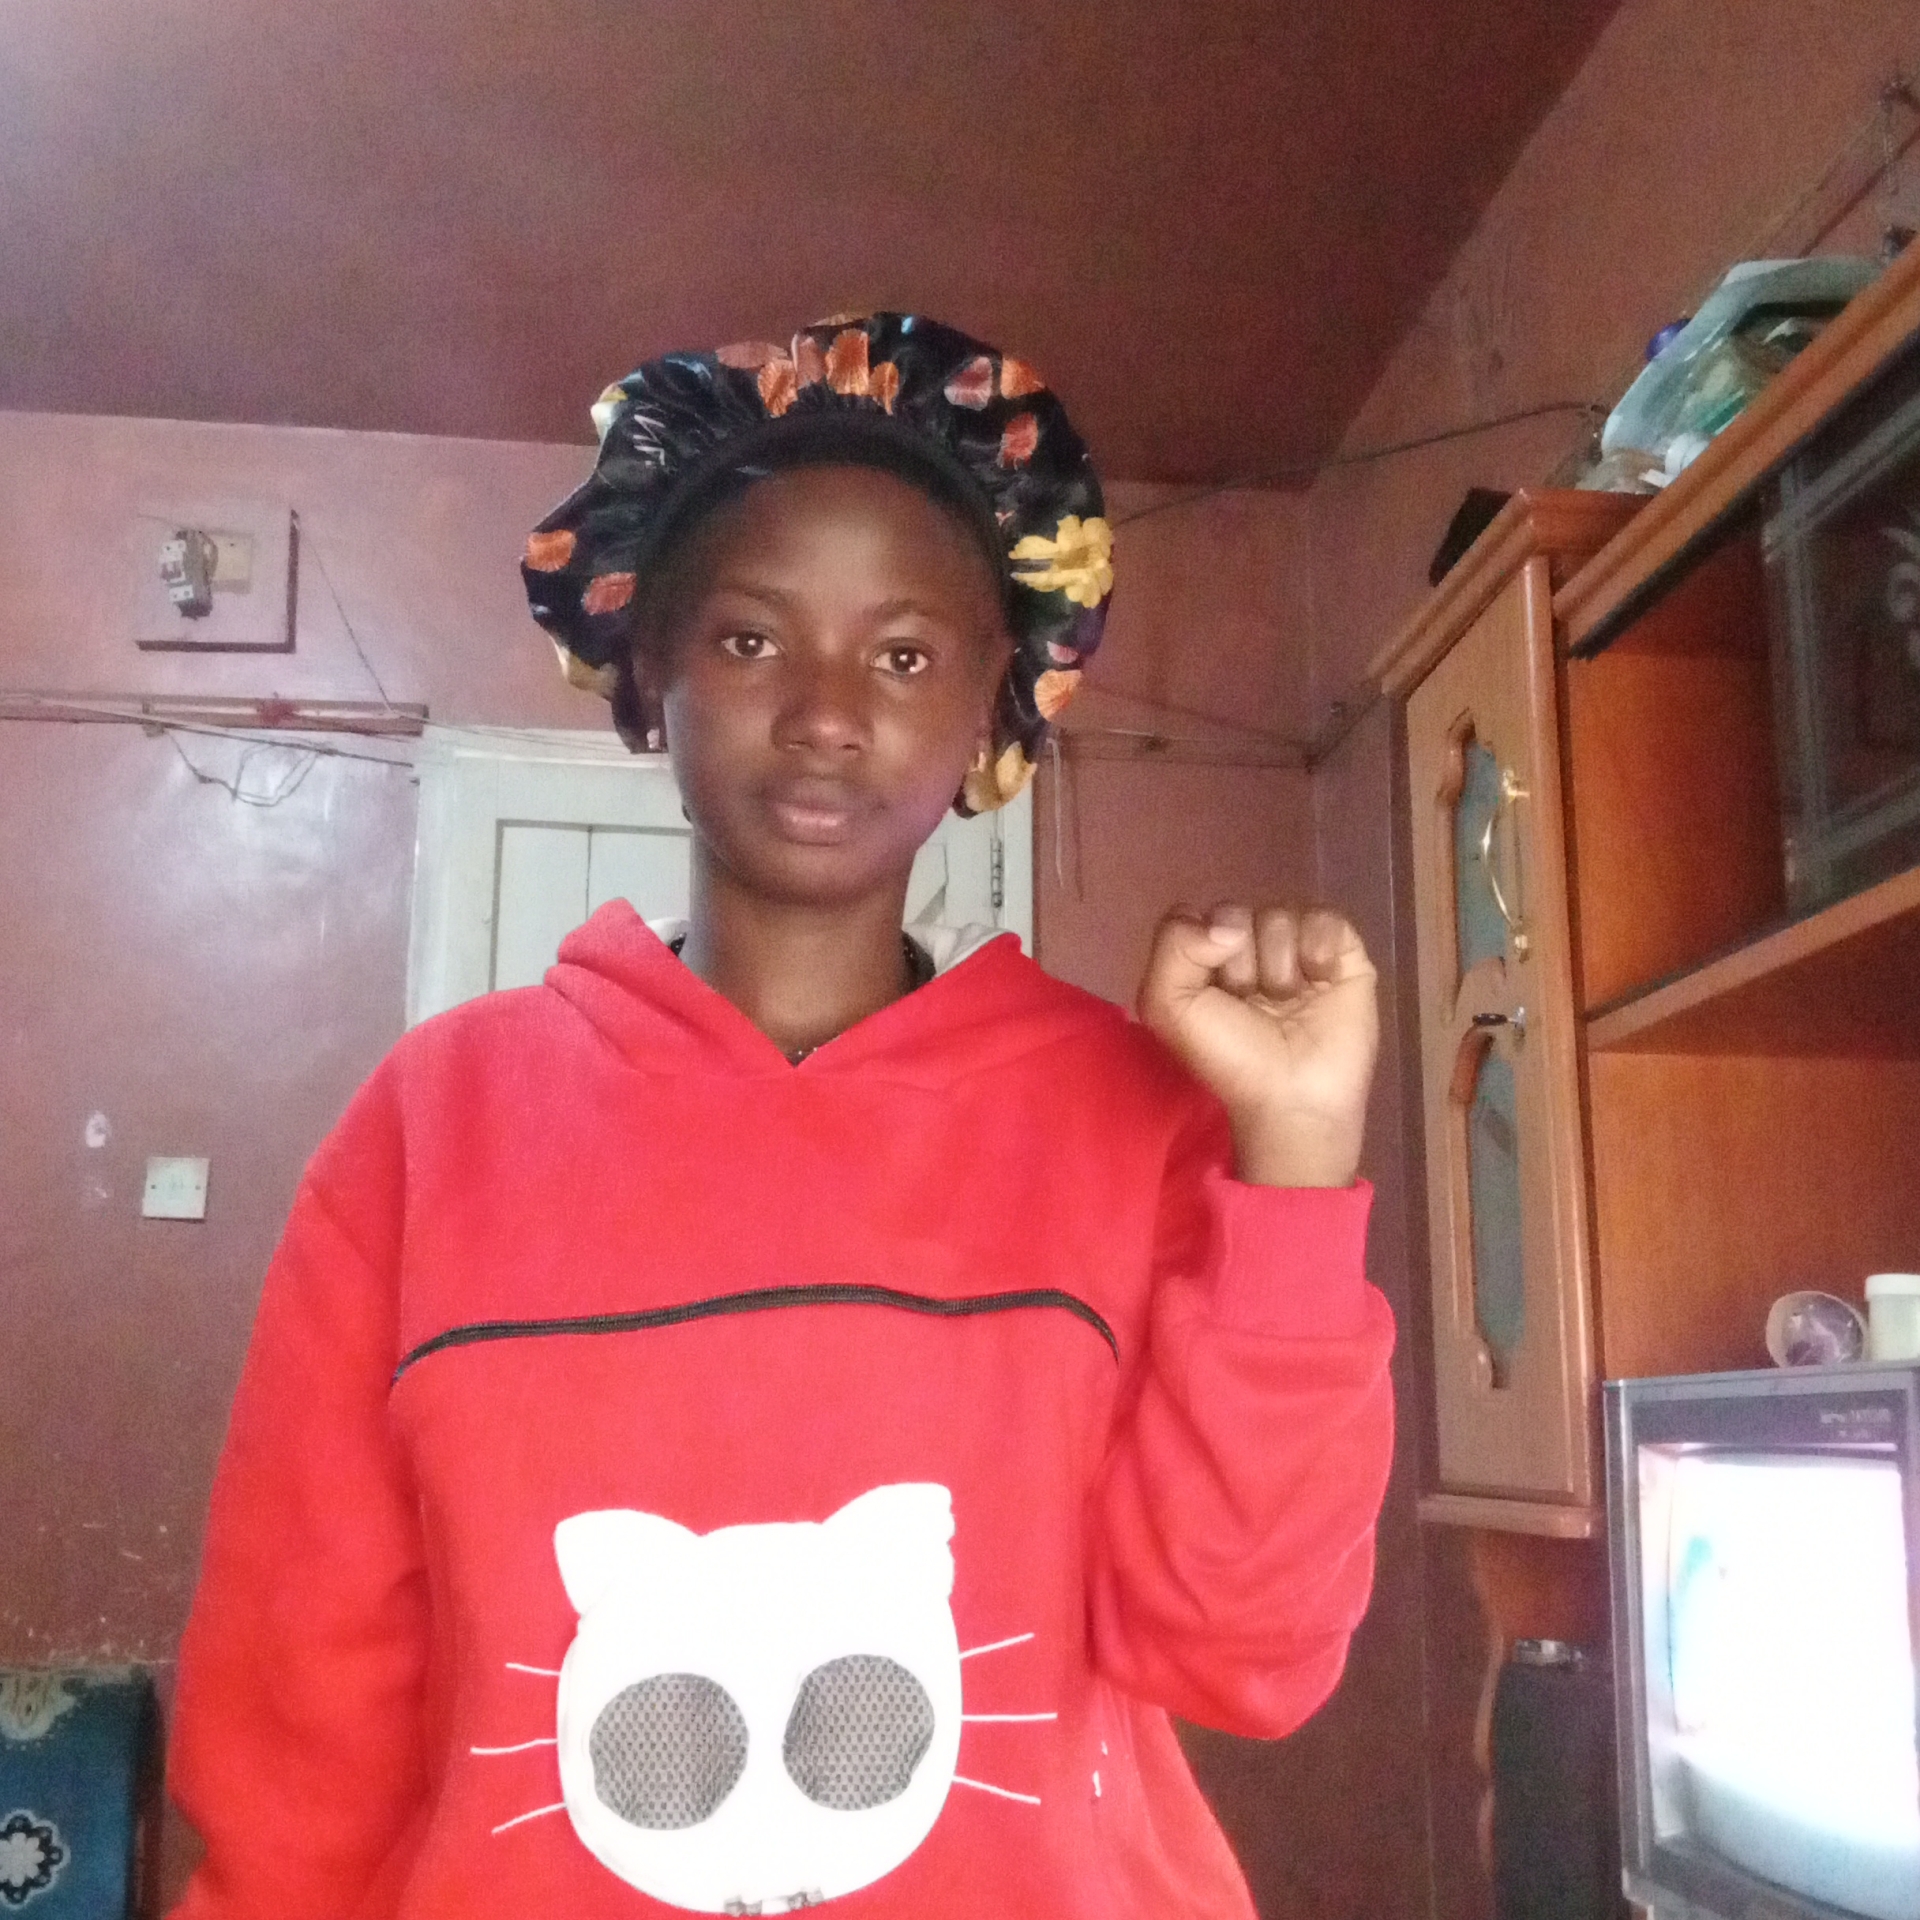
Label: noise